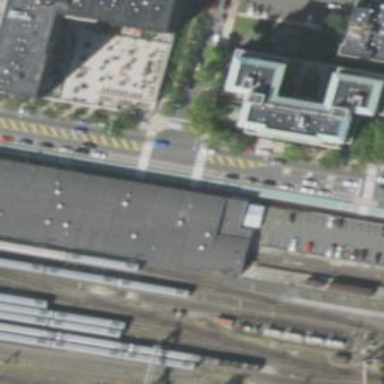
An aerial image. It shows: Railway yard with building passage tunnel.